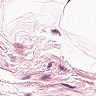
Metastatic tissue present: no